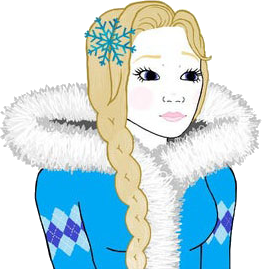
Label: 5_Trad_Wife